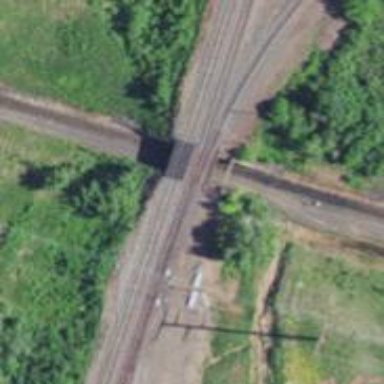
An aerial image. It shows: Railway track.